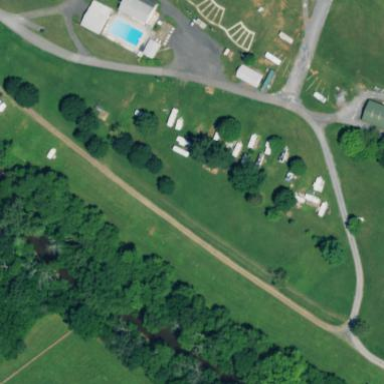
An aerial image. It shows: Caravan site for tourism.